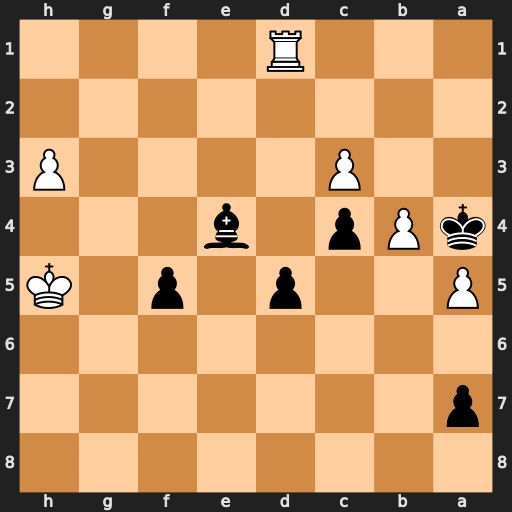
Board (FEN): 8/p7/8/P2p1p1K/kPp1b3/2P4P/8/3R4
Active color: b
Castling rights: -
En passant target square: -
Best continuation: Bf3+ Kh4 Bxd1